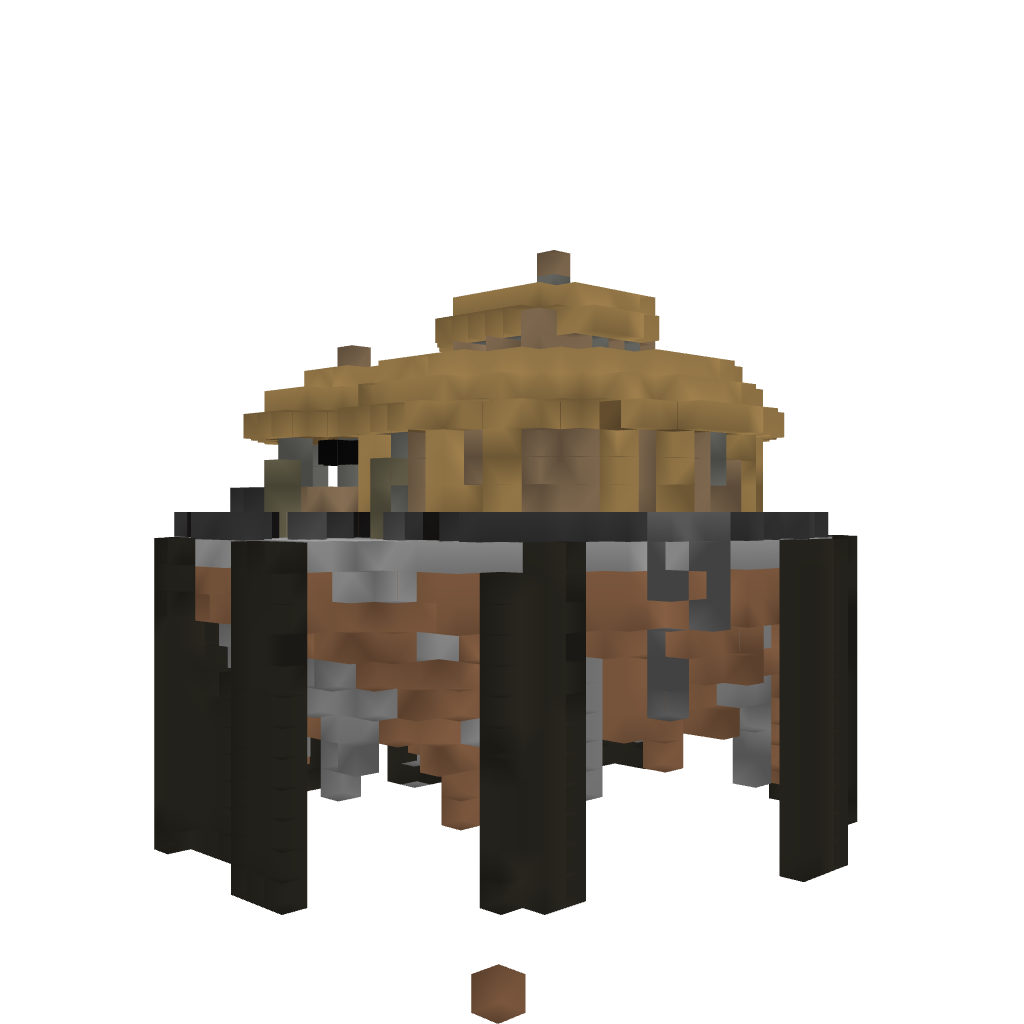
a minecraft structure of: Floating Island Jungle House